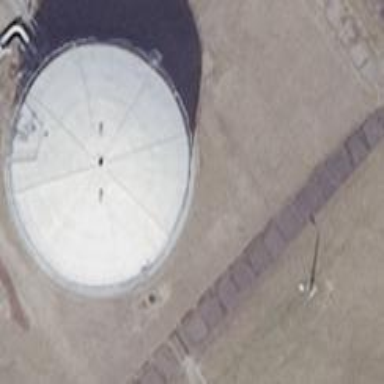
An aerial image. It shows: Storage tank that is man-made.